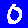
Digit: 0